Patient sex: F
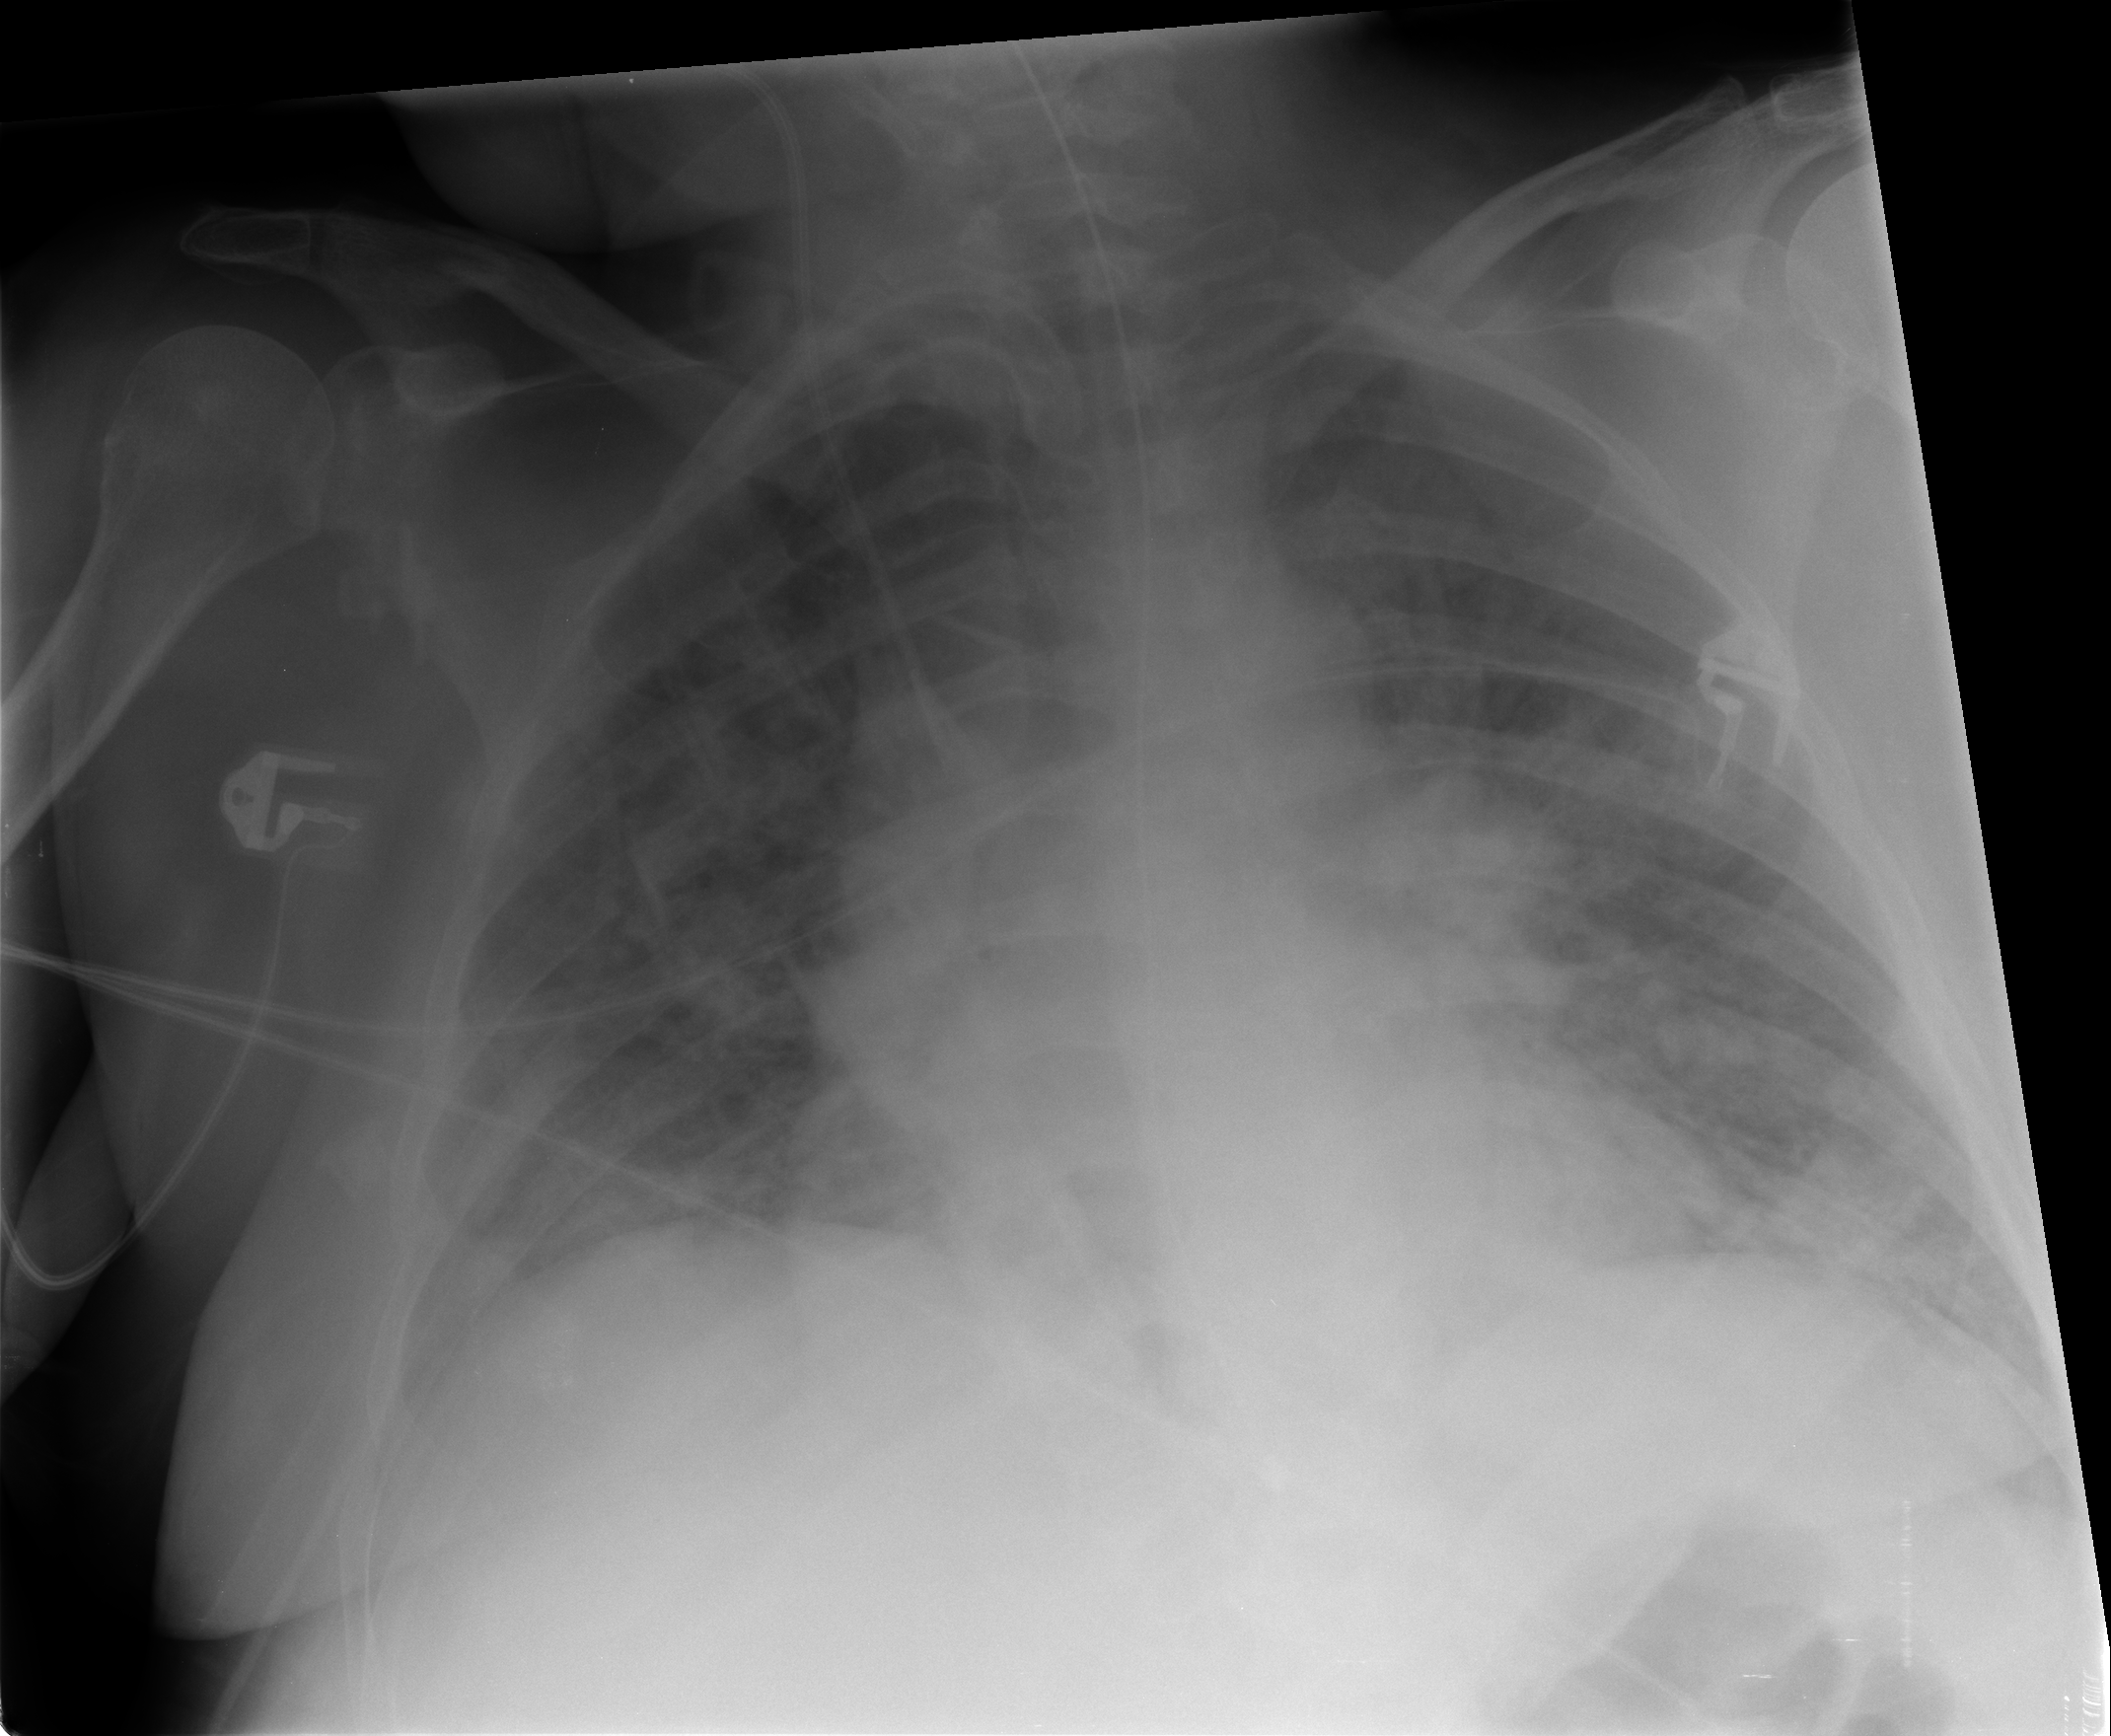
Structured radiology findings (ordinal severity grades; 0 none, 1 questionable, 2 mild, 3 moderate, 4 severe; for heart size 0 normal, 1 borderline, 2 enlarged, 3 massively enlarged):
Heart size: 2
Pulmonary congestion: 3
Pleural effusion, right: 1
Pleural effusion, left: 1
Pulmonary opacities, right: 3
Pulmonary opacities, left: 3
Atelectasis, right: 2
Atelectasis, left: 2